Question: I'm trying to find the centroid of each slice in a pie chart. Assuming the center of the circle is the origin, how do I calculate the x and y coordinates of the centroid of each slice?
I have the radius, start angle, and end angle of each slice.
I know how to calculate the centroid of a slice when that slice's starting angle is 0; that's answered <URL>. I want the coordinates of, for example, the centroid of the red slice in this photo:
.
Let's say the angle alpha of the red slice is 1 radian (for simplicity, startAngle = 6 and endAngle = 5, this isn't exact but close to the actual angles in the photo) and the radius of the chart is 400px. Using the formula, xbar = (2/3)(r/a)sin(a) = (2/3)(400/1)(.84147) = 224.39226px which would be ~225px to the of the origin, nowhere near the actual x coordinate of the centroid because the formula assumes the start angle of the slice is 0.
Also, the starting point being the coordinates of pi/2 and not 0 may contribute to the problem? I'm not sure.
How do I find the actual x coordinate of the centroid?
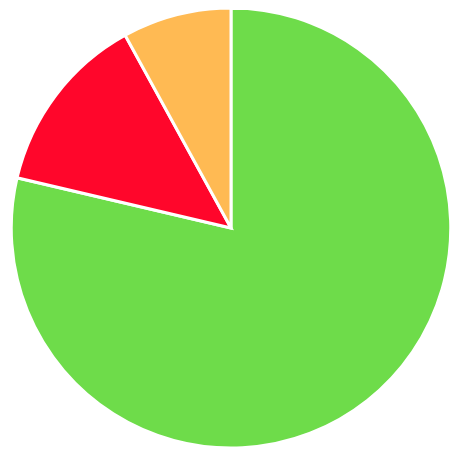
Answer: Thanks to Ben West's comment, I was able to determine the answer. You have to rotate the point around the center point of the circle 'startAngle' radians.
Also note if using JavaScript that the circle starts at pi/2 and rotates clockwise instead of counterclockwise like the sin and cos functions, so you have to account for that.
Code:
'''
computeCentroid(slice, chart) {
const startAngle = slice.startAngle - (Math.PI / 2), endAngle = slice.endAngle - (Math.PI / 2);
const alpha = endAngle - startAngle;
const radius = chart.radius;
// get coordinates of centroid if startAngle = 0
const xbar = (2 / 3) * (radius / alpha) * Math.sin(alpha);
const ybar = (-2 / 3) * (radius / alpha) * (Math.cos(alpha) - 1);
// rotate coordinates about (0, 0) by startAngle
const xCoord = xbar * Math.cos(startAngle) - ybar * Math.sin(startAngle);
const yCoord = ybar * Math.cos(startAngle) + xbar * Math.sin(startAngle);
return [xCoord, yCoord];
}
'''